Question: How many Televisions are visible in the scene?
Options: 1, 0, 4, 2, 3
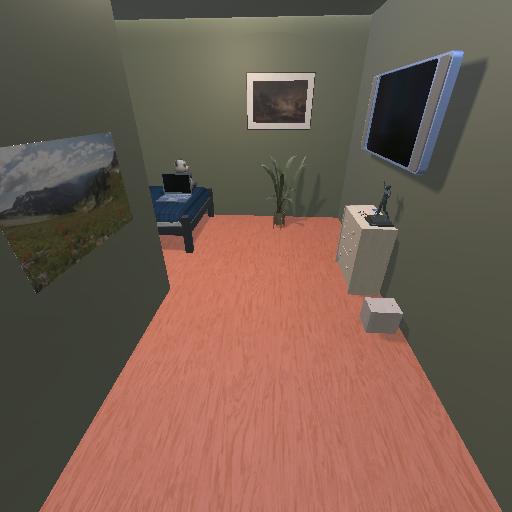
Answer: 1